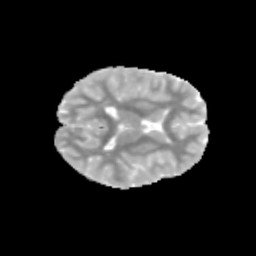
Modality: MD
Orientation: axial
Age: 9
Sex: female
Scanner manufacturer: siemens
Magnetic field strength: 3 T
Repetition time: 3.8 s
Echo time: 0.07 s